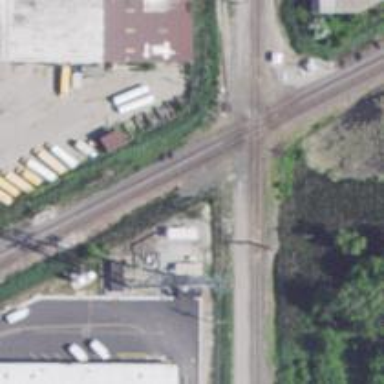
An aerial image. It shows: Railway crossing.